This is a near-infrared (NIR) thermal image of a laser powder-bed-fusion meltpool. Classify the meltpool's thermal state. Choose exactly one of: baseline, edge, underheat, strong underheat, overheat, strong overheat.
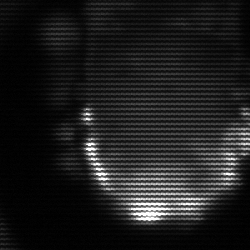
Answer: baseline